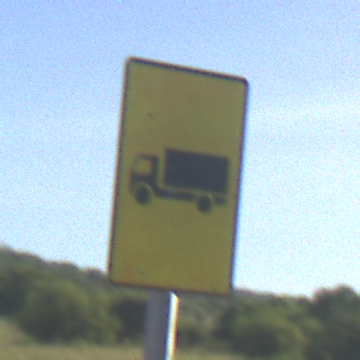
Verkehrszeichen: KFZZulaessigeGesamtmasse3Komma5TOhnePfeilsymbol
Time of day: MorningAfternoon
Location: Outdoor (RoadRail)
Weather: PartlyCloudy
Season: NotSpecified
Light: Natural